Question: I've been trying to lazy load routes in React using React.lazy and Suspense. But some components are loading regardless of the current route, exactly: Feed, Profile and Settings.
Notice I don't actually want to lazy load Components like MenuAppBar and SnackAlert but if I import them normally and remove their Suspense, code-splitting straight doesn't even work and everything loads and the whole app is just a single chunk.

'''
import {createMuiTheme, MuiThemeProvider} from "@material-ui/core";
import {yellow} from "@material-ui/core/colors";
import CssBaseline from "@material-ui/core/CssBaseline";
import axios from "axios";
import React, {lazy, Suspense, useEffect, useState} from "react";
import {BrowserRouter as Router, Route, Switch} from "react-router-dom";
import "./css/feed.css";
import "./css/style.css";
const Feed = lazy(() => import("./routes/Feed"));
const Profile = lazy(() => import("./routes/Profile"));
const Home = lazy(() => import("./routes/Home"));
const Settings = lazy(() => import("./routes/Settings"));
const NotFound = lazy(() => import("./routes/NotFound"));
const MenuAppBar = lazy(() => import("./components/MenuAppBar"));
const SnackAlert = lazy(() => import("./components/SnackAlert"));
const App: React.FC = () => {
const [isLogged, setIsLogged] = useState(localStorage.getItem("token") ? true : false);
const [user, setUser] = useState<User>(
isLogged ? JSON.parse(localStorage.getItem("userInfo") as string) : {admin: false}
);
const [openError, setOpenError] = useState<boolean>(false);
const [errorMsg, setErrorMsg] = useState<string>("");
const [severity, setSeverity] = useState<Severity>(undefined);
const [pwa, setPwa] = useState<any>(null);
const [showBtn, setShowBtn] = useState<boolean>(false);
const [isLight, setIsLight] = useState<boolean>(
(JSON.parse(localStorage.getItem("theme") as string) as boolean) ? true : false
);
const theme: customTheme = {
darkTheme: {
palette: {
type: "dark",
primary: {
main: yellow[600]
}
}
},
lightTheme: {
palette: {
type: "light",
primary: {
main: yellow[700]
}
}
}
};
window.addEventListener("beforeinstallprompt", (event) => {
event.preventDefault();
setPwa(event);
setShowBtn(true);
});
window.addEventListener("appinstalled", (e) => {
setShowBtn(false);
setErrorMsg("App installed!");
setSeverity("success");
setOpenError(true);
});
const handleClick = () => {
if (/iPhone|iPad|iPod/i.test(navigator.userAgent)) {
setErrorMsg('Please, open the share menu and select "Add to Home Screen"');
setSeverity("info");
setOpenError(true);
} else {
if (pwa) {
pwa.prompt();
pwa.userChoice.then((choiceResult: {outcome: "accepted" | "refused"}) => {
if (choiceResult.outcome === "accepted") {
setErrorMsg("App downloading in the background..");
setSeverity("info");
setOpenError(true);
}
setPwa(null);
});
}
}
};
useEffect(() => {
const token: string | null = localStorage.getItem("token");
let userInfo: User = JSON.parse(localStorage.getItem("userInfo") as string);
if (userInfo && token && !userInfo.admin) {
setUser(userInfo);
setIsLogged(true);
}
if (isLogged) {
axios
.get("/api/auth/user", {
headers: {
"x-auth-token": '${token}'
}
})
.then((res) => {
if (!userInfo || !token) {
setUser(res.data as User);
}
localStorage.setItem('userInfo', JSON.stringify(res.data as User));
setIsLogged(true);
})
.catch((err) => {
if (err) {
setIsLogged(false);
}
});
} else {
localStorage.removeItem("token");
localStorage.removeItem("userInfo");
}
}, [isLogged]);
return (
<MuiThemeProvider theme={isLight ? createMuiTheme(theme.lightTheme) : createMuiTheme(theme.darkTheme)}>
<CssBaseline />
<Router>
<Suspense fallback={<div></div>}>
<Route
path="/"
render={() => (
<>
<MenuAppBar
isLogged={isLogged}
setIsLogged={setIsLogged}
user={user}
setUser={setUser}
isLight={isLight}
setIsLight={setIsLight}
/>
<SnackAlert severity={severity} errorMsg={errorMsg} setOpenError={setOpenError} openError={openError} />
</>
)}
/>
</Suspense>
<Suspense fallback={<div></div>}>
<Switch>
<Route exact path="/" render={() => <Home />} />
<Route exact path="/profile/:id" render={() => <Profile />} />
<Route exact path="/feed" render={() => <Feed isLogged={isLogged} user={user} />} />
<Route
exact
path="/settings"
render={() => (
<Settings isLight={isLight} setIsLight={setIsLight} handleClick={handleClick} showBtn={showBtn} />
)}
/>
<Route render={() => <NotFound />} />
</Switch>
</Suspense>
</Router>
</MuiThemeProvider>
);
};
export default App;
'''
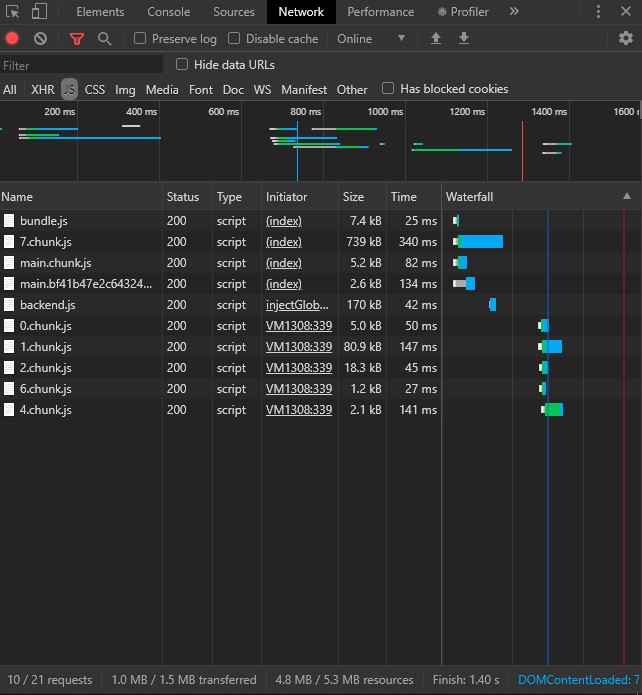
Answer: In case someone is having the same problem, the actual problem was that some of the components had other components within them which weren't exported as default and that's why they weren't being lazy-loaded.
So if you're having the same problem, you should check the import tree of the component you're trying to lazy-load and make sure every component in this tree is exported as default.
For more information refer to the <URL>.
Thanks everyone for your help!